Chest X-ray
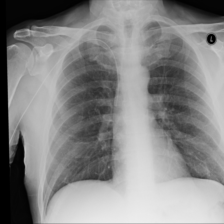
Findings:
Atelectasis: negative
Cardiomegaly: negative
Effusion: negative
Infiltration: positive
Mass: negative
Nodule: negative
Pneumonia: negative
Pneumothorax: negative
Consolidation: negative
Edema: negative
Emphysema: negative
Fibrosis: negative
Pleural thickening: negative
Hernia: negative